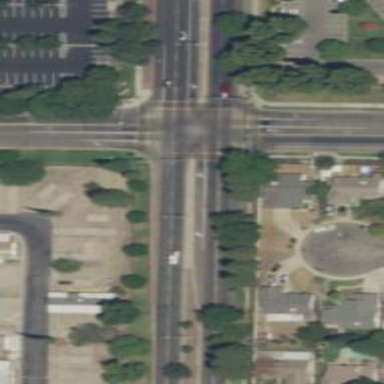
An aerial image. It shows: Crossing with marked lines on the road.